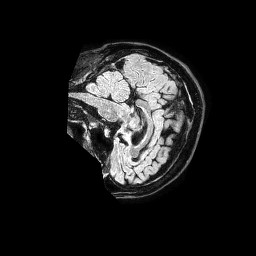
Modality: FLAIR
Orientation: sagittal
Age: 53
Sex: male
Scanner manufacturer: philips
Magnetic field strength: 1.5 T
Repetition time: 4.8 s
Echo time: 0.3 s